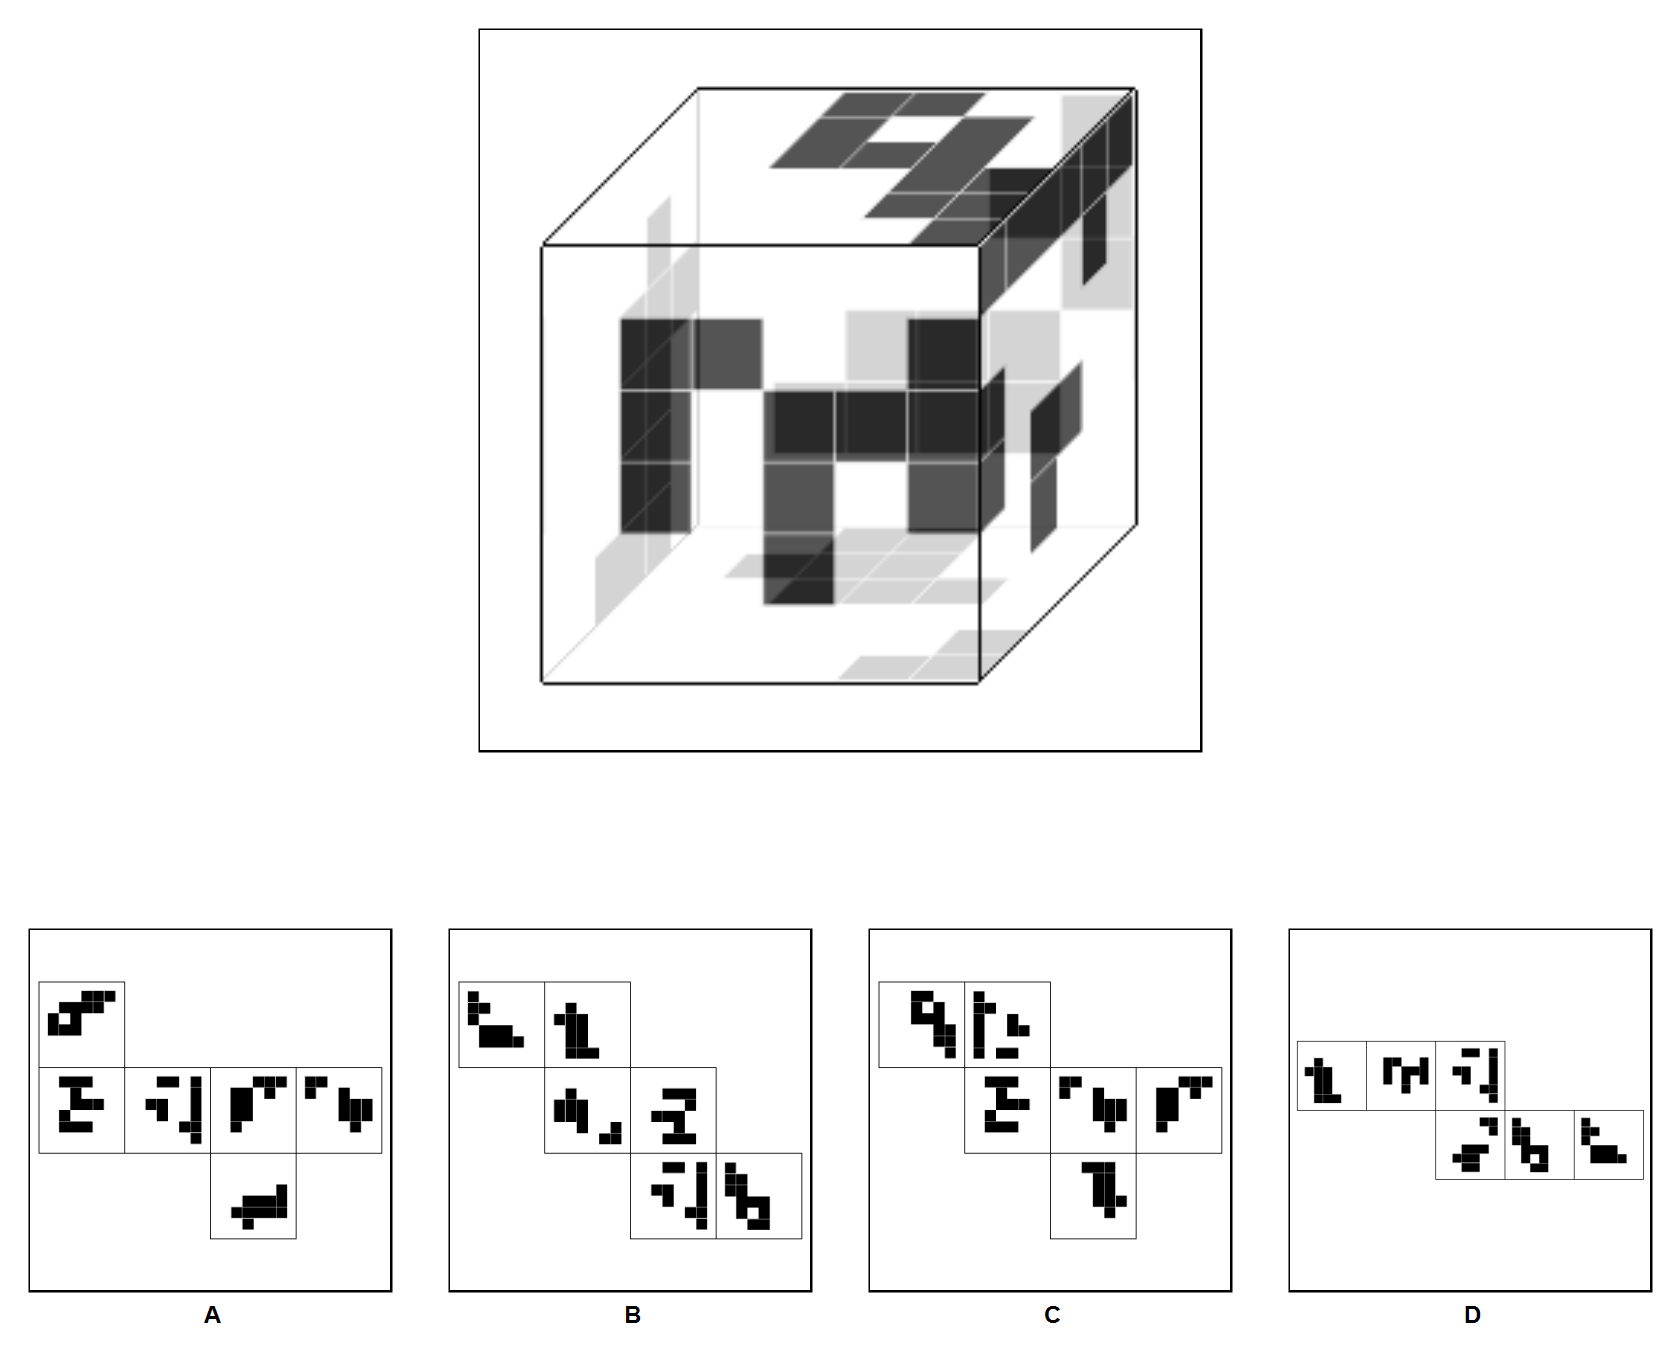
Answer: C